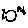
Label: fish